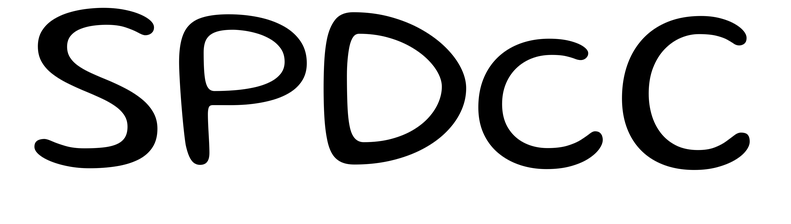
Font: Gluten_Light